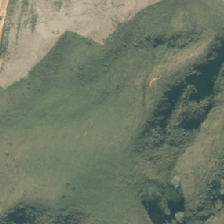
Land cover: high_producing_grassland